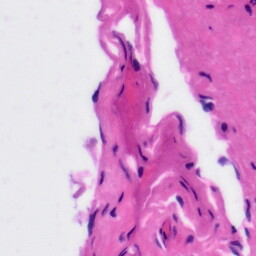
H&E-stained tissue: Tonsil